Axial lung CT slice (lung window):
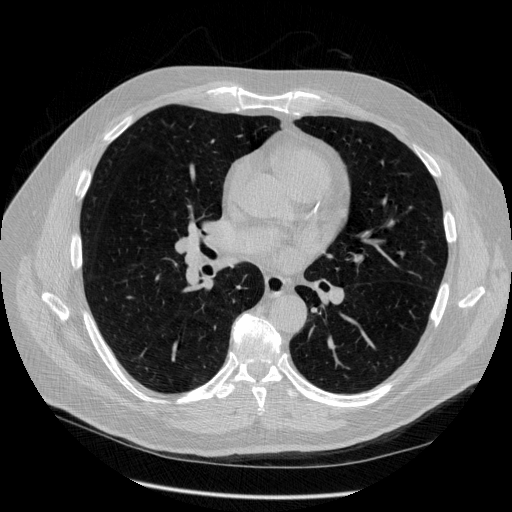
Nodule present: no